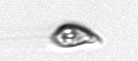
Label: Cryptophyta